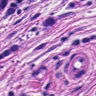
Metastatic tissue present: yes